Interaction volume radius: 5 \u00c5
Interaction volume height: 20 \u00c5
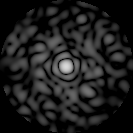
Disorder parameter: 0.7986